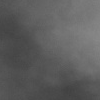
Atmospheric dust classification: dusty